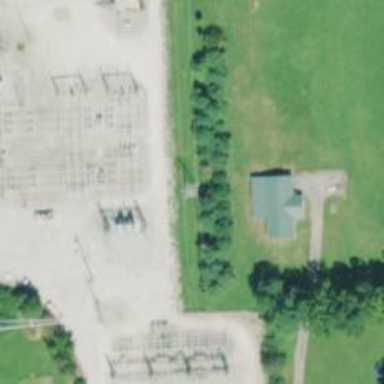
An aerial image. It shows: Lattice structure tower used for power transmission.